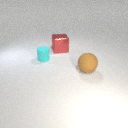
large brown rubber sphere to the right of large red metal cube